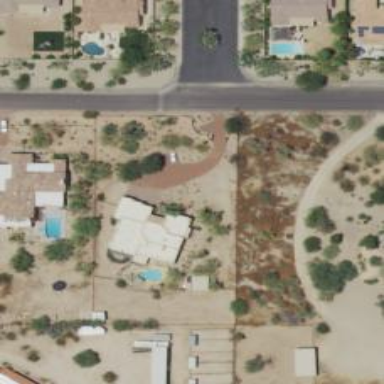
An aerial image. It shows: Driveway leading to service road.